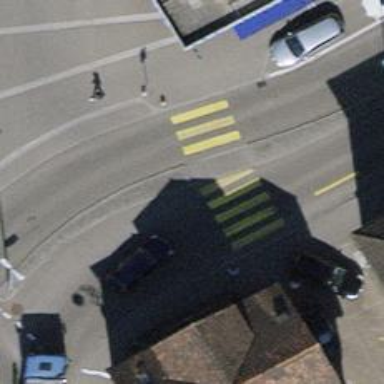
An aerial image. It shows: Marked footway crossing with asphalt surface and crossing island.